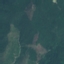
Land use / land cover: Forest